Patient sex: M
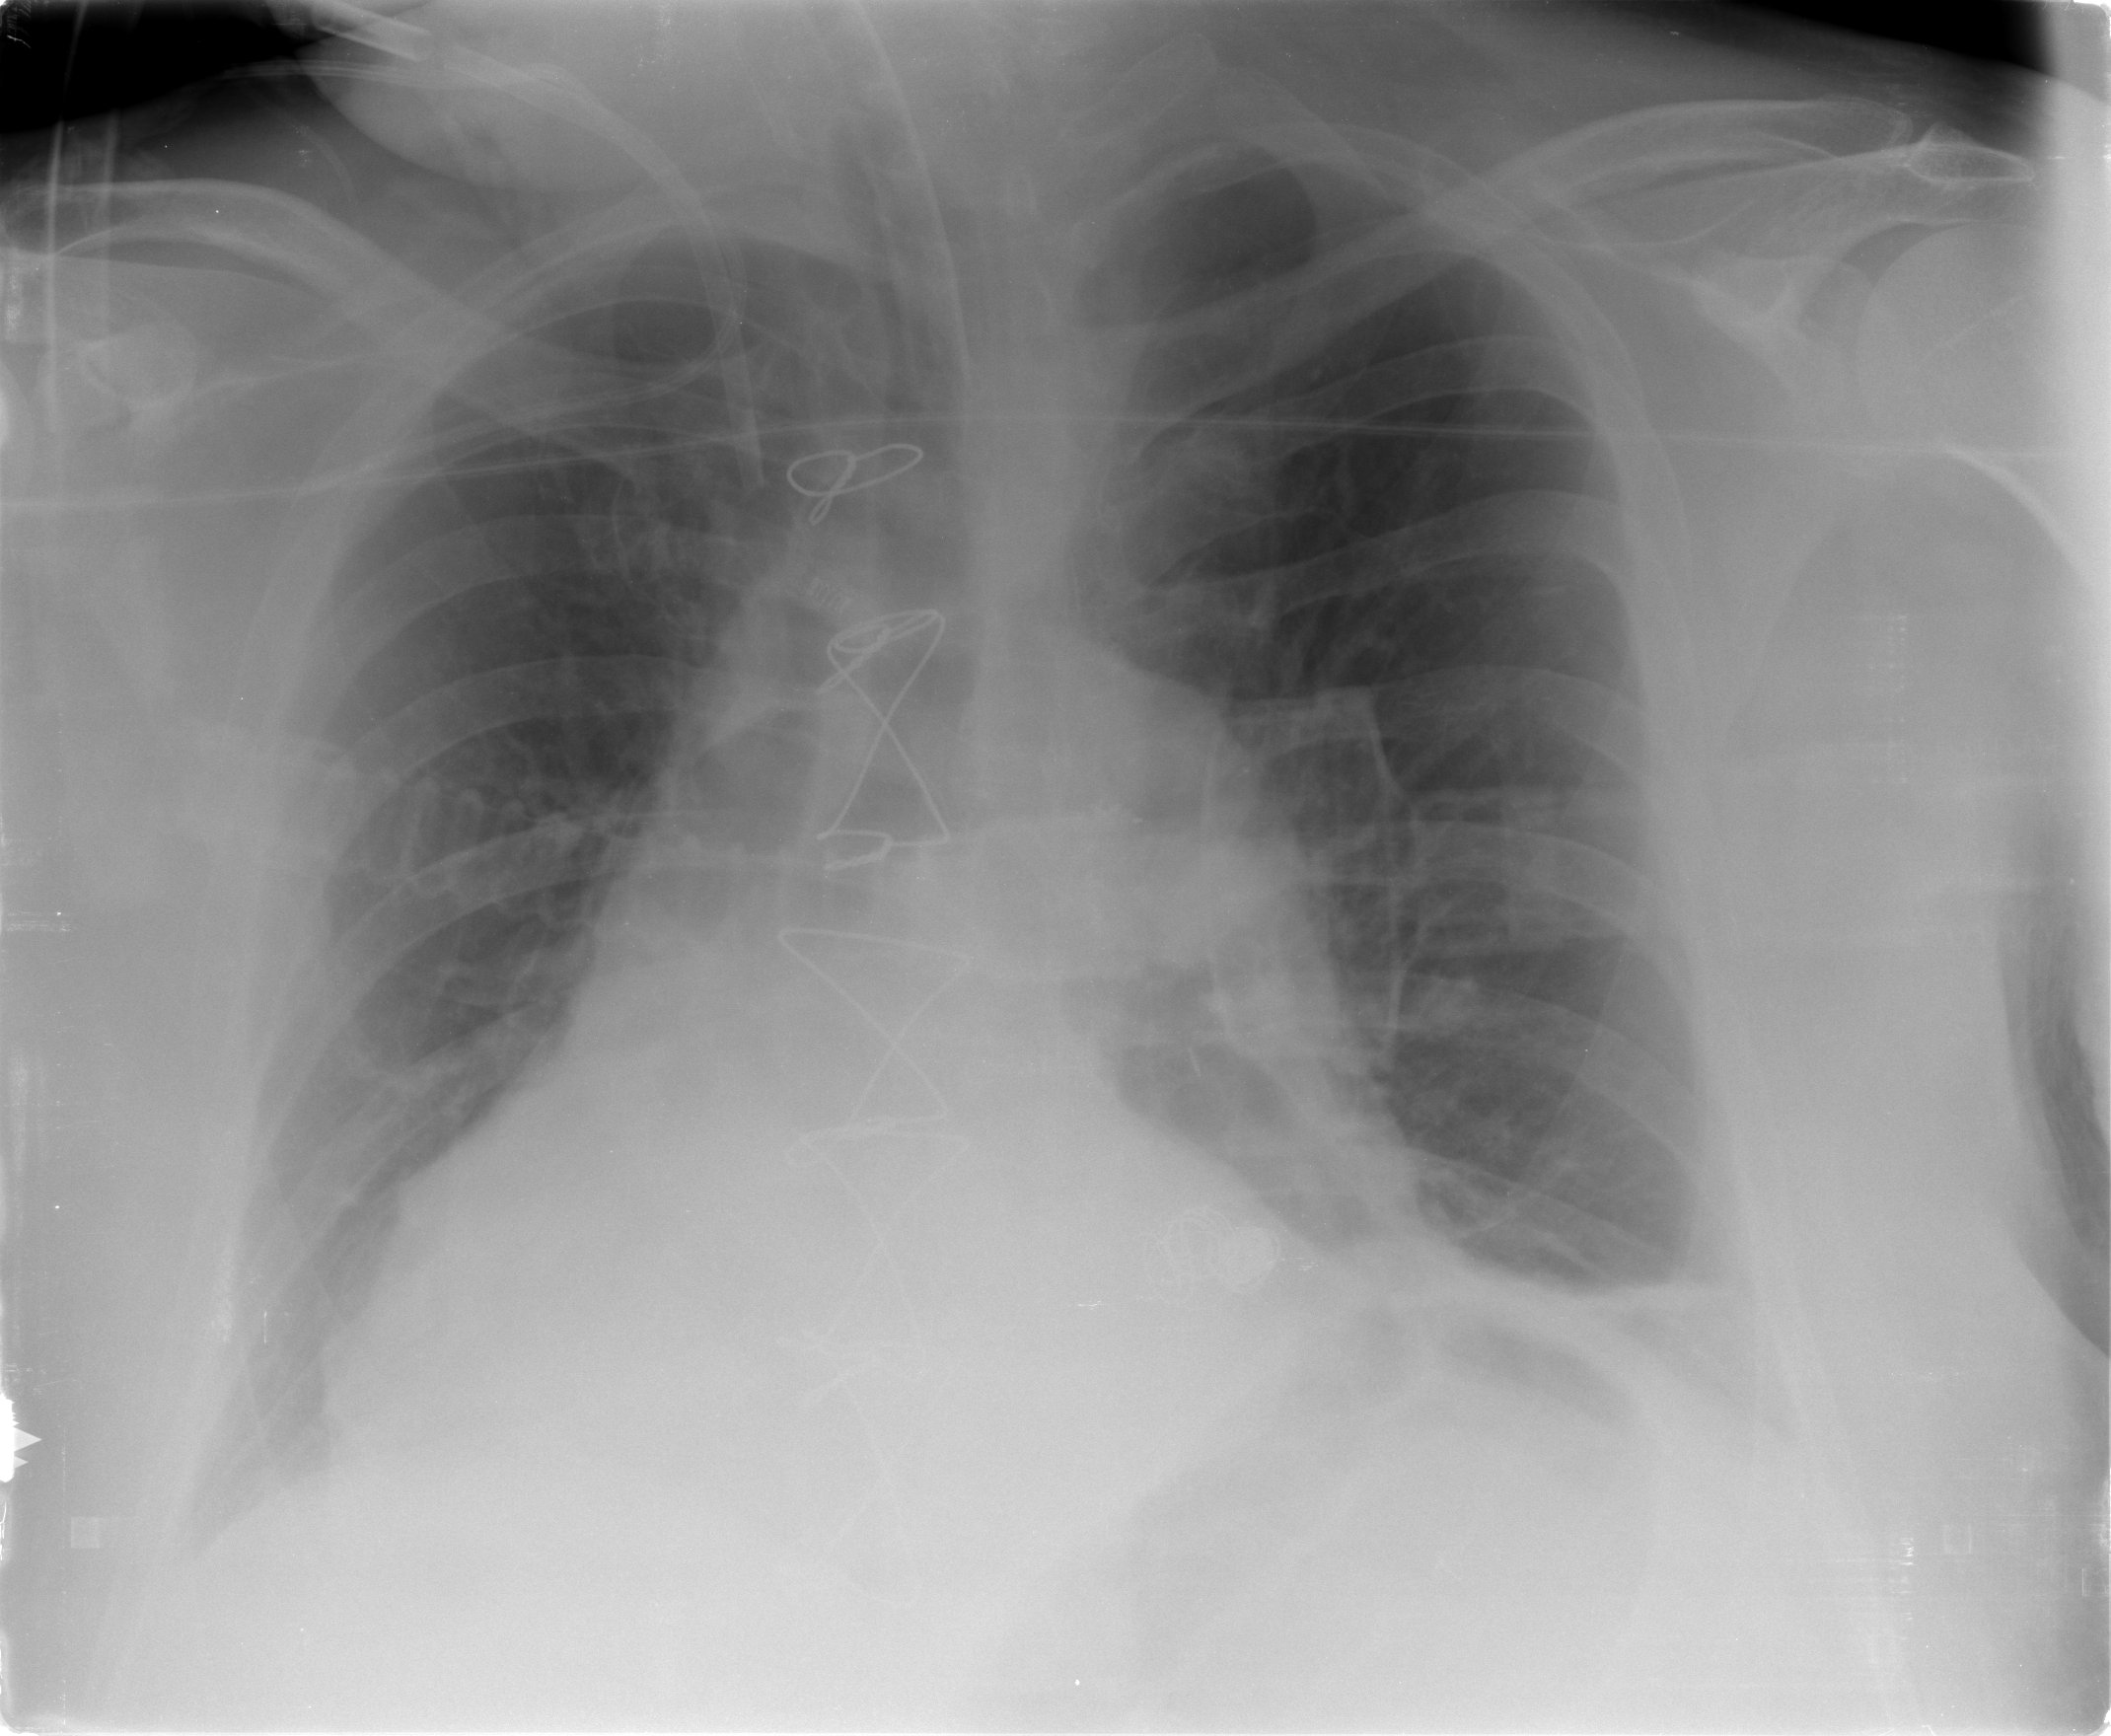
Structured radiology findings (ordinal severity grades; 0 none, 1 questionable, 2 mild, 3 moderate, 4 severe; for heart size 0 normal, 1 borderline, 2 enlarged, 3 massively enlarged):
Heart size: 0
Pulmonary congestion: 0
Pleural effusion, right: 0
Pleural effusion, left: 0
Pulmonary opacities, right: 0
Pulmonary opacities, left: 0
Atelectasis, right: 1
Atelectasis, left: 1